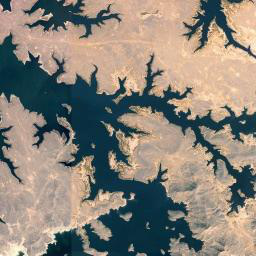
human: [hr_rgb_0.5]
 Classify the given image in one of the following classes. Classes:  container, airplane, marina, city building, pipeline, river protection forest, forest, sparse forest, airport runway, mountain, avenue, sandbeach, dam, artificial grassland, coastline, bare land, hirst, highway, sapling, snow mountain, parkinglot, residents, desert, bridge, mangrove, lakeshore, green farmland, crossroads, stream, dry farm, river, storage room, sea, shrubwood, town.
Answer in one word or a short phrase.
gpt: river